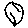
Label: moon